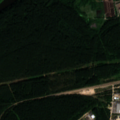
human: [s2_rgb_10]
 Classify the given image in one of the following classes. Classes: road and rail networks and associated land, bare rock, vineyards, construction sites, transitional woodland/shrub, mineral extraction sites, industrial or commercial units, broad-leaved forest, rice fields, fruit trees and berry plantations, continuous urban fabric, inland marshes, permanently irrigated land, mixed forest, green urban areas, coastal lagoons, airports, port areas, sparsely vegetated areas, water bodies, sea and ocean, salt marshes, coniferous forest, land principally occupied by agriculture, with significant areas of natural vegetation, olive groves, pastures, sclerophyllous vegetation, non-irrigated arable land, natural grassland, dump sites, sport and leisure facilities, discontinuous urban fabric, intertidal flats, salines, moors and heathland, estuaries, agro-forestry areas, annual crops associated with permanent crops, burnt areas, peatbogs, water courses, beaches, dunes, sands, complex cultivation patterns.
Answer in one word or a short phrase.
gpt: industrial or commercial units, coniferous forest, water courses